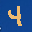
Label: 4